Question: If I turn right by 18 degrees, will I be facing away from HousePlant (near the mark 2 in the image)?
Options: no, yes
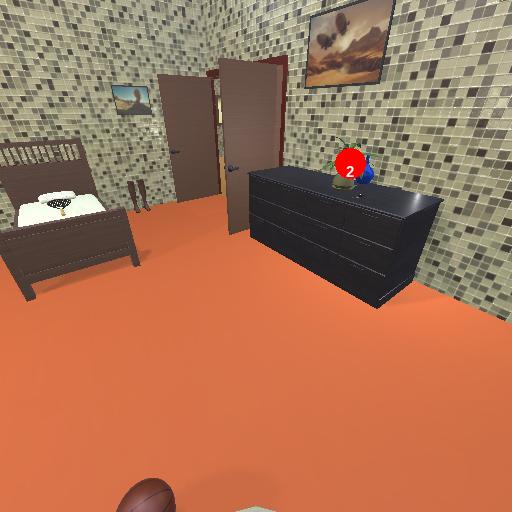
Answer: no